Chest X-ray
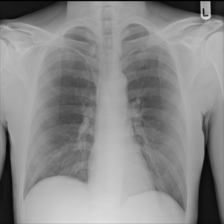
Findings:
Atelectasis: negative
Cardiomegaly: negative
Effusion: negative
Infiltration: negative
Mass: negative
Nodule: negative
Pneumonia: negative
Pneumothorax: negative
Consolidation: negative
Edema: negative
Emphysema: negative
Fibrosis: negative
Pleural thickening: negative
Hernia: negative